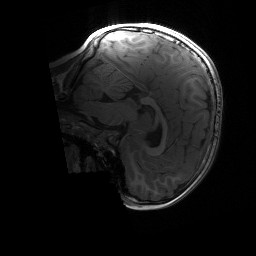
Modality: T1w
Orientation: sagittal
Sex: male
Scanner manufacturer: siemens
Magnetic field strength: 3 T
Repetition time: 1.9 s
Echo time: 0.00243 s